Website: walmart
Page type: store-pickup
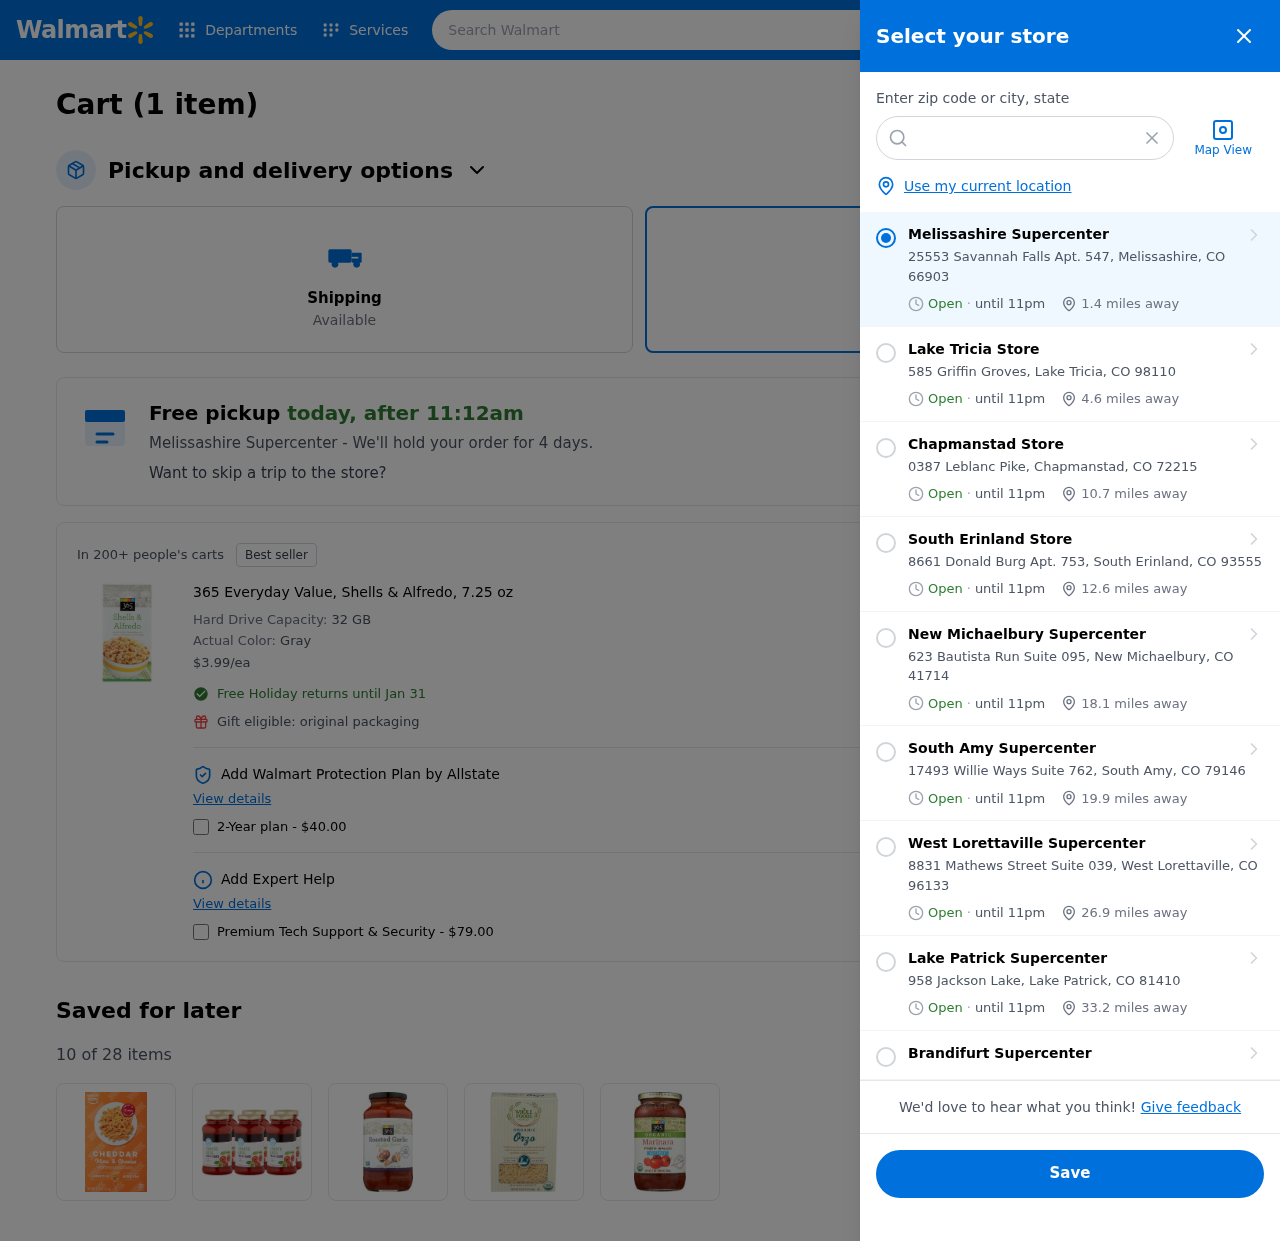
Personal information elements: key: PII_CITY
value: Melissashire
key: PII_CITY
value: Melissashire Supercenter
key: PII_CITY_STATE_ZIP
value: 25553 Savannah Falls Apt. 547, Melissashire, CO 66903
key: PII_LOCATION1_CITY
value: Lake Tricia Store
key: PII_LOCATION1_CITY_STATE_ZIP
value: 585 Griffin Groves, Lake Tricia, CO 98110
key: PII_LOCATION2_CITY
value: Chapmanstad Store
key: PII_LOCATION2_CITY_STATE_ZIP
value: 0387 Leblanc Pike, Chapmanstad, CO 72215
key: PII_LOCATION3_CITY
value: South Erinland Store
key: PII_LOCATION3_CITY_STATE_ZIP
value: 8661 Donald Burg Apt. 753, South Erinland, CO 93555
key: PII_LOCATION4_CITY
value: New Michaelbury Supercenter
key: PII_LOCATION4_CITY_STATE_ZIP
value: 623 Bautista Run Suite 095, New Michaelbury, CO 41714
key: PII_LOCATION5_CITY
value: South Amy Supercenter
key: PII_LOCATION5_CITY_STATE_ZIP
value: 17493 Willie Ways Suite 762, South Amy, CO 79146
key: PII_LOCATION6_CITY
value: West Lorettaville Supercenter
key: PII_LOCATION6_CITY_STATE_ZIP
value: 8831 Mathews Street Suite 039, West Lorettaville, CO 96133
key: PII_LOCATION7_CITY
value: Lake Patrick Supercenter
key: PII_LOCATION7_CITY_STATE_ZIP
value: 958 Jackson Lake, Lake Patrick, CO 81410
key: PII_LOCATION8_CITY
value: Brandifurt Supercenter
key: PII_POSTCODE
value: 66903
Product elements: key: PRODUCT1_NAME
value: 365 Everyday Value, Shells & Alfredo, 7.25 oz
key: PRODUCT1_PRICE
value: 3.99
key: PRODUCT1_DESC
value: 32 GB
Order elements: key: ORDER_NUM_ITEMS
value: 1
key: ORDER_NUM_ITEMS
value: Cart (1 item)
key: ORDER_DELIVERY_DATE
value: today, after 11:12am
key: ORDER_ITEM1_QUANTITY
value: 1
Search elements: key: HEADER_SEARCH
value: Search Walmart
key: SEARCH_LOCATION
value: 66903